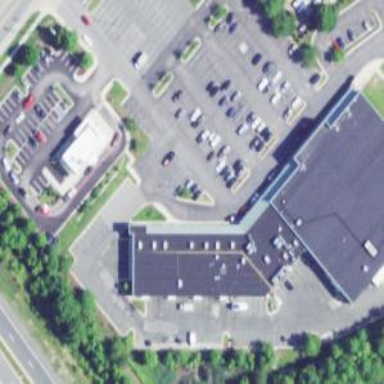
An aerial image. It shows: Car rental service.